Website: bh-photo
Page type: payment
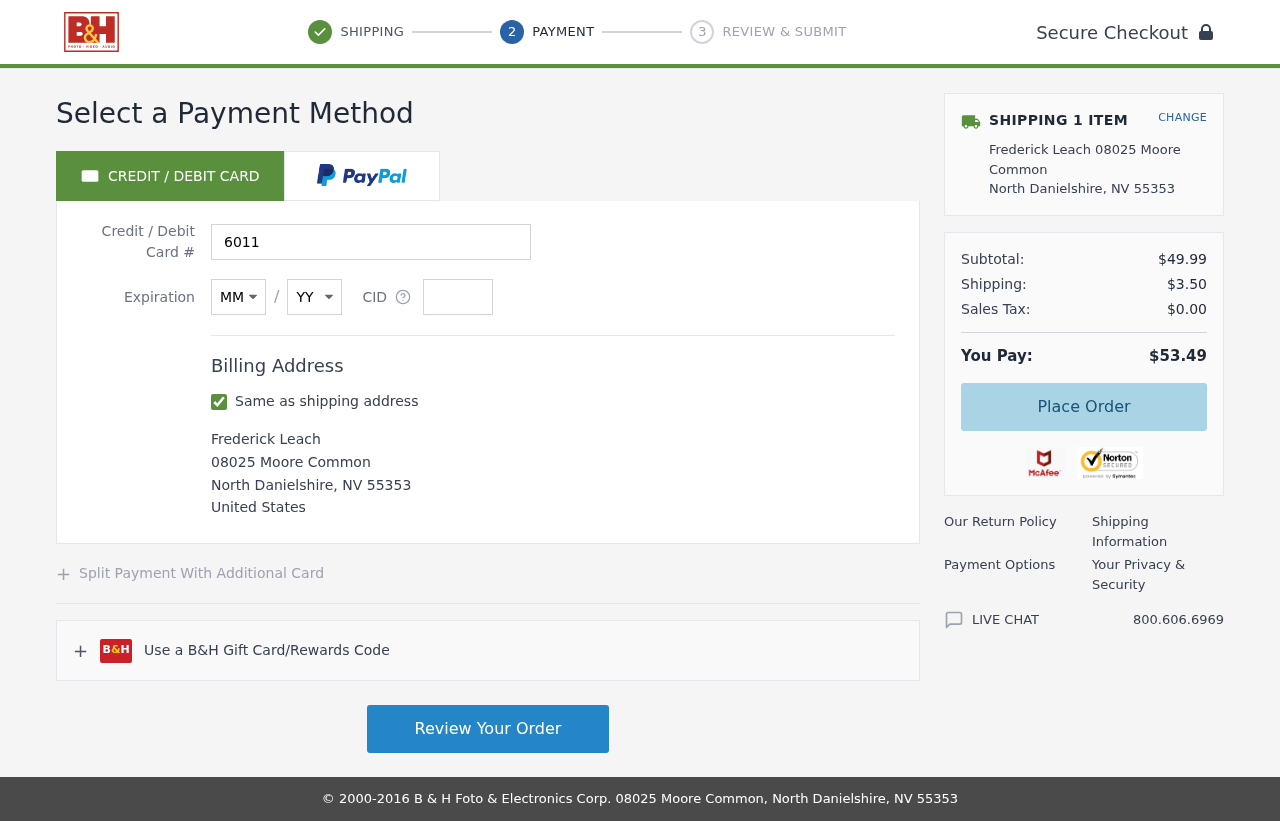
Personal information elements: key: PII_CARD_CVV
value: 546
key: PII_CARD_EXPIRY_MONTH
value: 05
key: PII_CARD_EXPIRY_YEAR
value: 28
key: PII_CARD_NUMBER
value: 6011 0325 0597 6313
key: PII_CITY
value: North Danielshire
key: PII_COUNTRY
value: United States
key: PII_FULLNAME
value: Frederick Leach
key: PII_POSTCODE
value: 55353
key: PII_STATE_ABBR
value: NV
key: PII_STREET
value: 08025 Moore Common
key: PII_FULLNAME2
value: Frederick Leach
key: PII_GIFT_LASTNAME
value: Moore
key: PII_CITY2
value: North Danielshire
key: PII_STATE_ABBR2
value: NV
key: PII_POSTCODE_FULL
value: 55353
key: PII_POSTCODE_NUMERIC
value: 55353
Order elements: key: ORDER_NUM_ITEMS
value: SHIPPING 1 ITEM
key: ORDER_SUBTOTAL
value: $49.99
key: ORDER_SHIPPING_COST
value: $3.50
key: ORDER_TAX
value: $0.00
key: ORDER_TOTAL
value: $53.49